Field crop: maize
Growth stage: 2
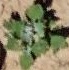
Species: chenopodium